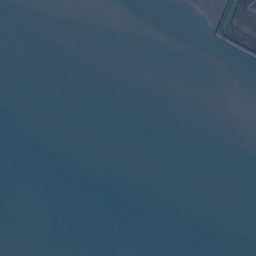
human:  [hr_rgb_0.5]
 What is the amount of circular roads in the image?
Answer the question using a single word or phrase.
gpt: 0

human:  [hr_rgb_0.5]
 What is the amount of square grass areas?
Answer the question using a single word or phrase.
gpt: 0

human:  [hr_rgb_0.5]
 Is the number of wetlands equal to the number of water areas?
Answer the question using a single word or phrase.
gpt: no

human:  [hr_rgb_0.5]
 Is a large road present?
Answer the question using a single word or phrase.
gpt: no

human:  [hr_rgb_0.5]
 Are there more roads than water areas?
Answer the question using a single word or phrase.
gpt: no

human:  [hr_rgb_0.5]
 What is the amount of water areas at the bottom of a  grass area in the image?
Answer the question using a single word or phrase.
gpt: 3

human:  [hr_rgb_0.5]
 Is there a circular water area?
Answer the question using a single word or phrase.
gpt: no

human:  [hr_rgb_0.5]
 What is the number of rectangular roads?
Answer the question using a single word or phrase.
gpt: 0

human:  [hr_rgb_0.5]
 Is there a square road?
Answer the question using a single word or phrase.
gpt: no

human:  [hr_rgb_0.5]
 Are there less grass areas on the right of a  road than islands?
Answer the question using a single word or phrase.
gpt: no

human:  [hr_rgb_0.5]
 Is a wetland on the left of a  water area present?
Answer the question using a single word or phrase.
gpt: yes

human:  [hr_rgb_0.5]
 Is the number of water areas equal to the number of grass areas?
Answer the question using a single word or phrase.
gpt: no

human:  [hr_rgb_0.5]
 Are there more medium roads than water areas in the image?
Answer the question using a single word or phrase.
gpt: no

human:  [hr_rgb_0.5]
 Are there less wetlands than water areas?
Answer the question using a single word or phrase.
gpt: yes

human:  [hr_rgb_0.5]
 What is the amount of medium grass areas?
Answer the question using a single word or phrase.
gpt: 1

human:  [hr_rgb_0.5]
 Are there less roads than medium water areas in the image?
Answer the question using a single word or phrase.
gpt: no

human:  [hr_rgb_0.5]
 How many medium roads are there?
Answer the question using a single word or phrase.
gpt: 0

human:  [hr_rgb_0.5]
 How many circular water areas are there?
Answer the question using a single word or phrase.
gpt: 0

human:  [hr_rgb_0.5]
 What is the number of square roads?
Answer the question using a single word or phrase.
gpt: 0

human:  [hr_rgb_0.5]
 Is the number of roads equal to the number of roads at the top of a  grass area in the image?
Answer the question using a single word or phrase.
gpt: no

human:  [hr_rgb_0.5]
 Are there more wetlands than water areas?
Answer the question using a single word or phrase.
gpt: no

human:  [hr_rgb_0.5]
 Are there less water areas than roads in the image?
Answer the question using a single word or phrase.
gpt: no

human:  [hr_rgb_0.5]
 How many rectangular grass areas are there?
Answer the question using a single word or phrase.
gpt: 0

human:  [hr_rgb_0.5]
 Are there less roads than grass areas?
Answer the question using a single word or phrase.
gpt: yes

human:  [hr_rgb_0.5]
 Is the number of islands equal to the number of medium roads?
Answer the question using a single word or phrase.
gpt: no

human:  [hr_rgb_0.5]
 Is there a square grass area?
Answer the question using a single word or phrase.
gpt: no

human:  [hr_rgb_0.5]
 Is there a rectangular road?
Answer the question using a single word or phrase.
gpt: no

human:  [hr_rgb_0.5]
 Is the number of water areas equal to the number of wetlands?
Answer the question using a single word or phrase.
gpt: no

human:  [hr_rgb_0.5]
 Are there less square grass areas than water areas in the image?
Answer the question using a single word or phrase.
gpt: yes

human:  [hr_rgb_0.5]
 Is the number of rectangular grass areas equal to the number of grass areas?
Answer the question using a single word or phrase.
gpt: no

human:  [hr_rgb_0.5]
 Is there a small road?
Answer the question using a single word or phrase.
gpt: yes

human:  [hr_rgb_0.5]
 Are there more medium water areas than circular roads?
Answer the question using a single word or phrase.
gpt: yes

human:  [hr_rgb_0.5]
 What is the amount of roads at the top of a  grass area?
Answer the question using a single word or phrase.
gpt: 2

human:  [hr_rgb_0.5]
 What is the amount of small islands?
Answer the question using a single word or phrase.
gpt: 0

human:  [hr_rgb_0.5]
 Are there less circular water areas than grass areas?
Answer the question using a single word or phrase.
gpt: yes

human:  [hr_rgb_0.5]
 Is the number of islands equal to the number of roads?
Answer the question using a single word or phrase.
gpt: no